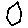
Label: hexagon